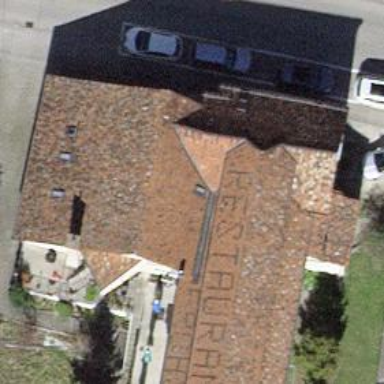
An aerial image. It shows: Restaurant.